Field crop: maize
Growth stage: 1
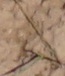
Species: lolium